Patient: sex M, age 61
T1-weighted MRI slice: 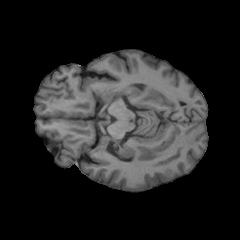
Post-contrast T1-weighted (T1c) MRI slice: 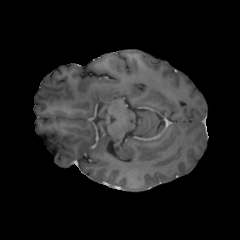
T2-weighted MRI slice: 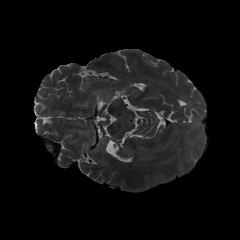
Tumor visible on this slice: no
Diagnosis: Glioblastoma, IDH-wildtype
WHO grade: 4